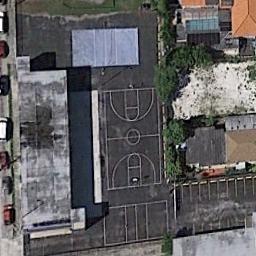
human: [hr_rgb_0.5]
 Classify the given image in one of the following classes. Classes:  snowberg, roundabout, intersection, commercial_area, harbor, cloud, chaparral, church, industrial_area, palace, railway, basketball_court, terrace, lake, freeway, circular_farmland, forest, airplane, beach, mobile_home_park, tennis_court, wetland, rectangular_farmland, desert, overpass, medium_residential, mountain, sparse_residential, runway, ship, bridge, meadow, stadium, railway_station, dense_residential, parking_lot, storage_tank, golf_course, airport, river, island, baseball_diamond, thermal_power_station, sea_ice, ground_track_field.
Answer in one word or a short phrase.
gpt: basketball_court